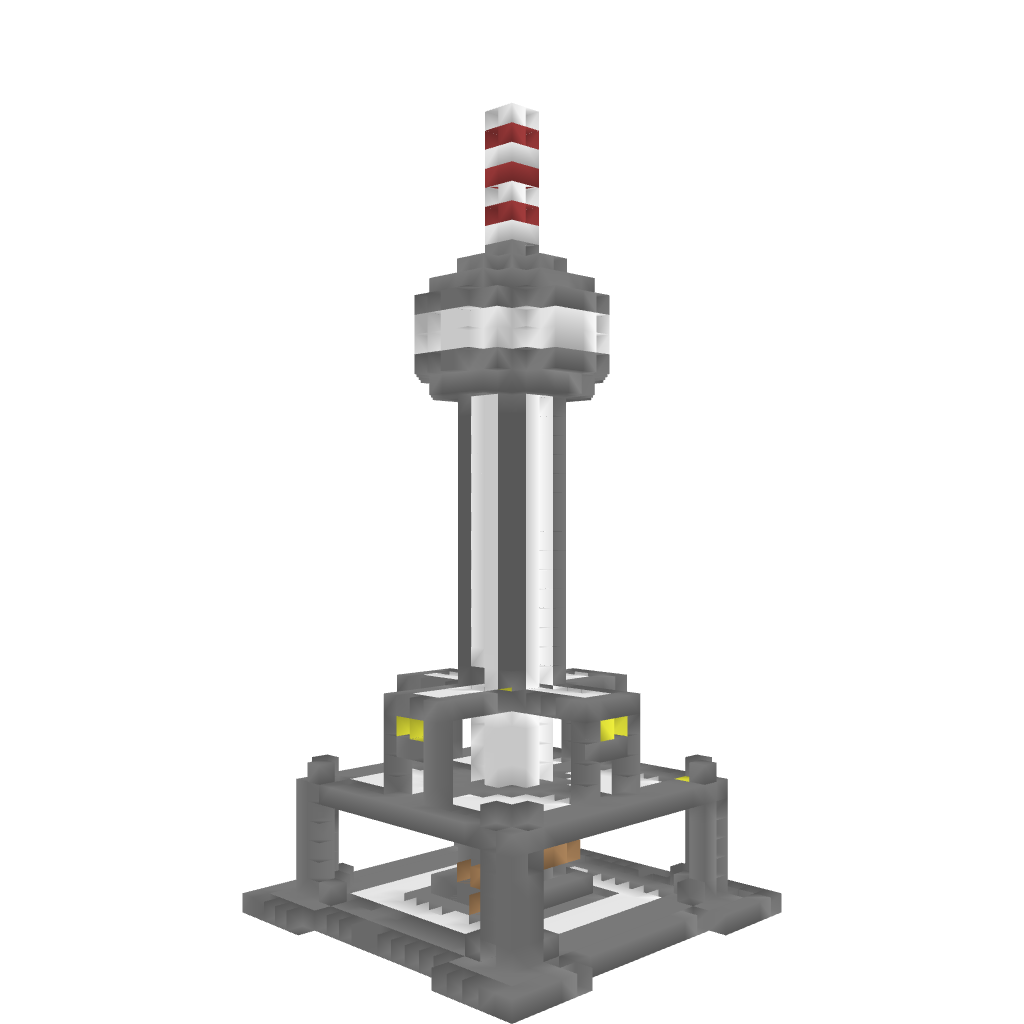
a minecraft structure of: Tower high quality